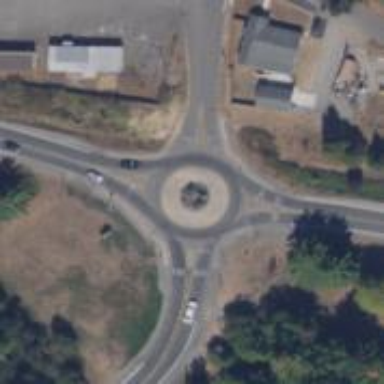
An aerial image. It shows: Tertiary road with asphalt surface leading to roundabout.